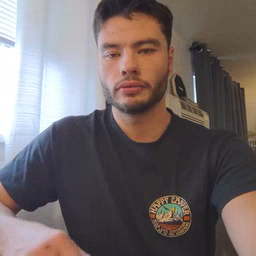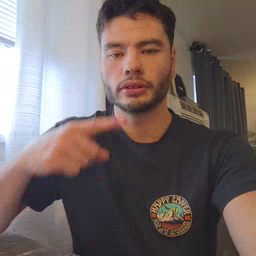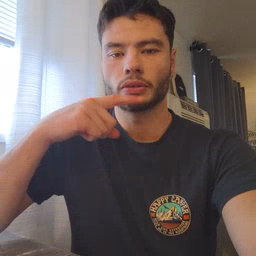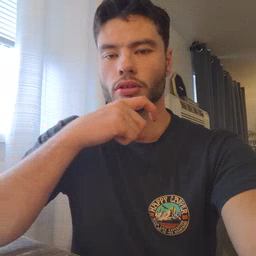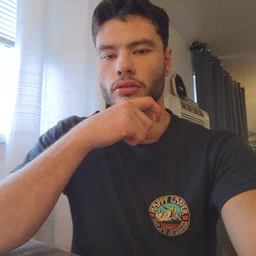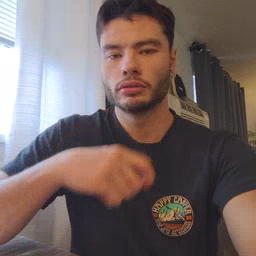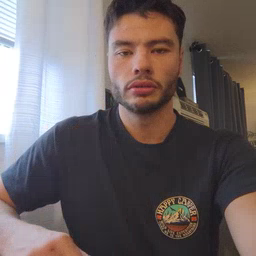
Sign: cereal